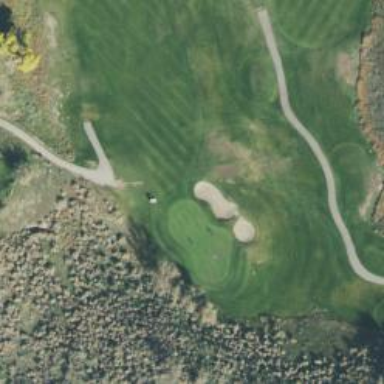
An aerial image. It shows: View of golf hole.